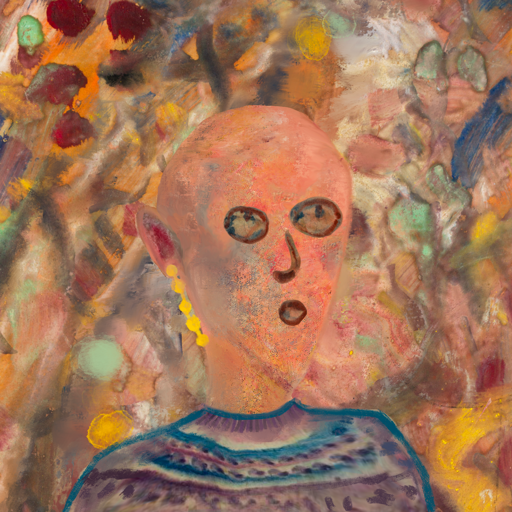
Background: Mother_And_Son_Mother, Head And Neck Side: Irani, Face Side: Orphan, Bust: HillGirl, Hair Side: Blank, Head Accessory: Blank, Second Necklace: Blank, Necklace: Blank, Baby: Blank